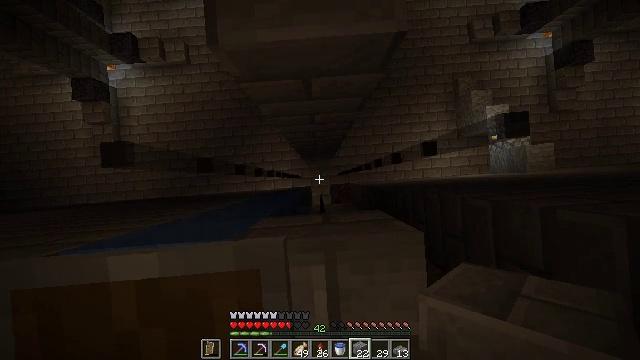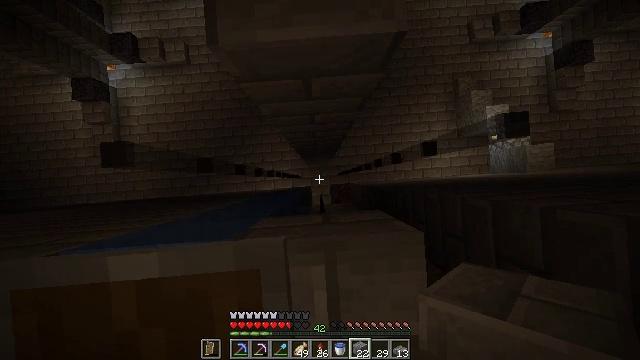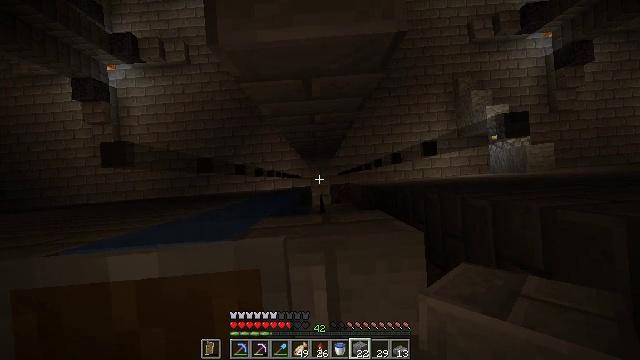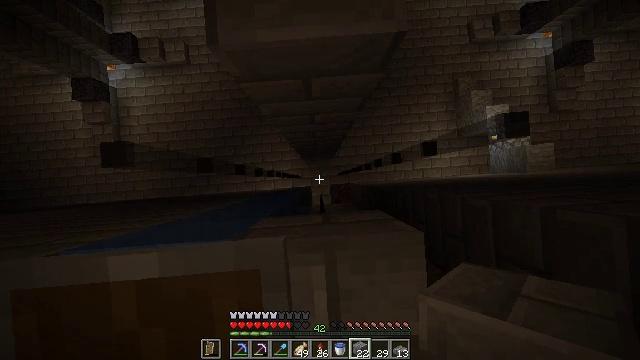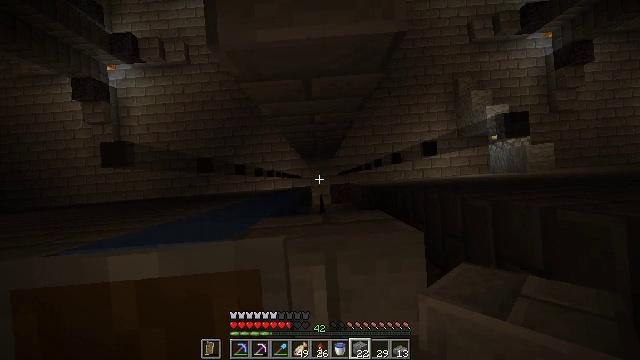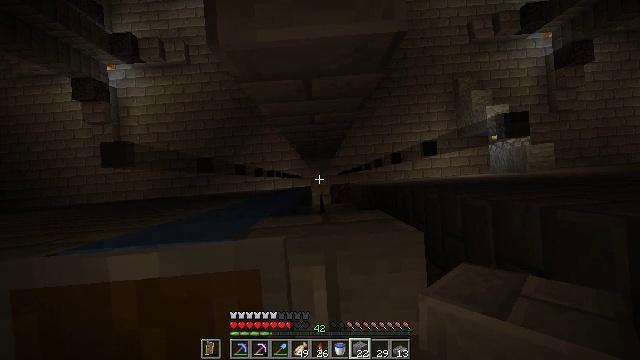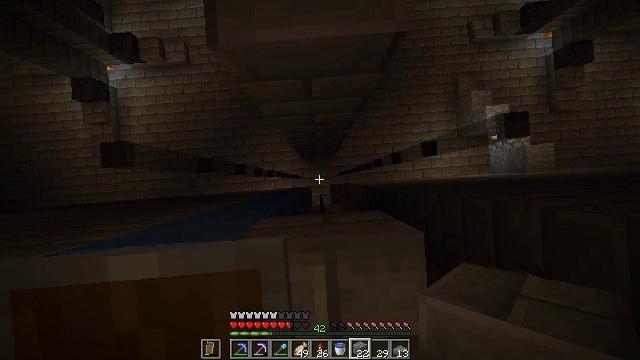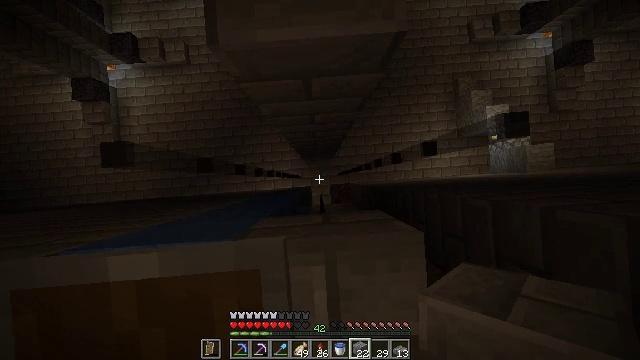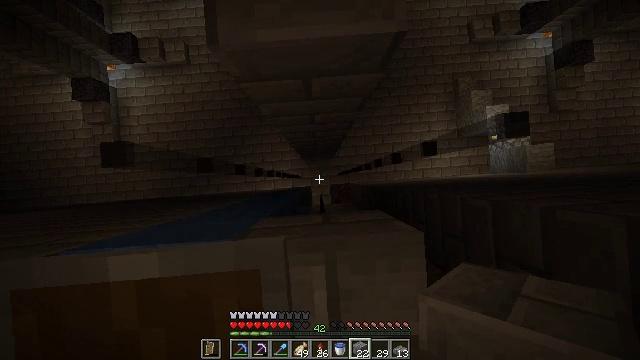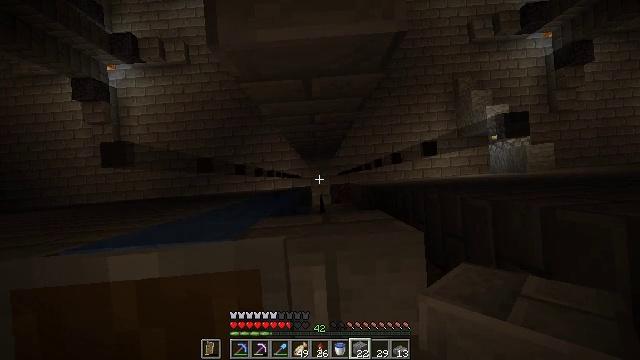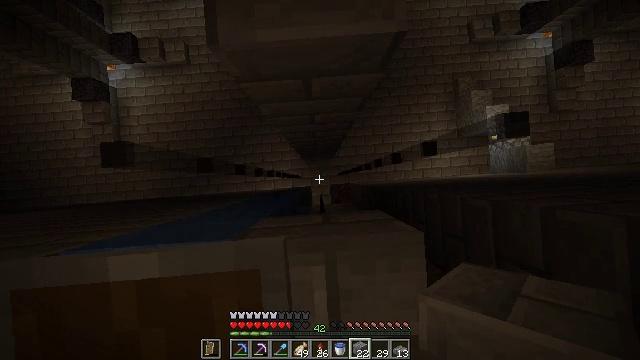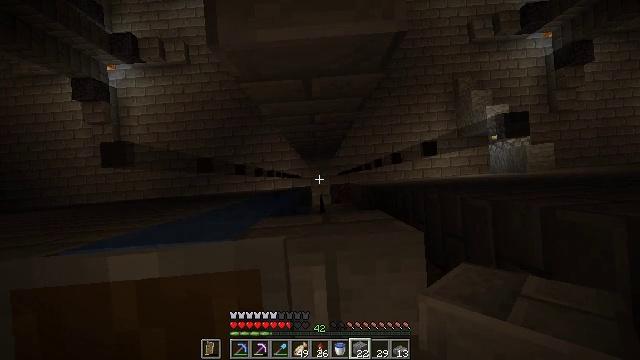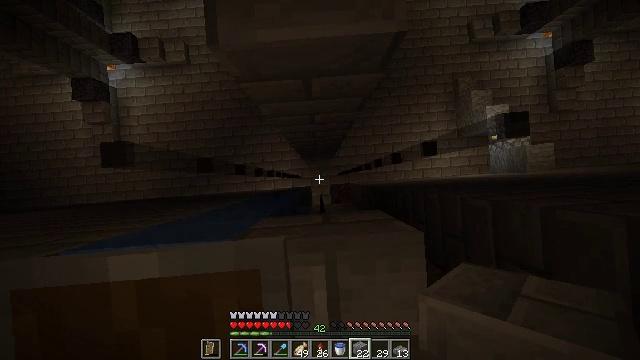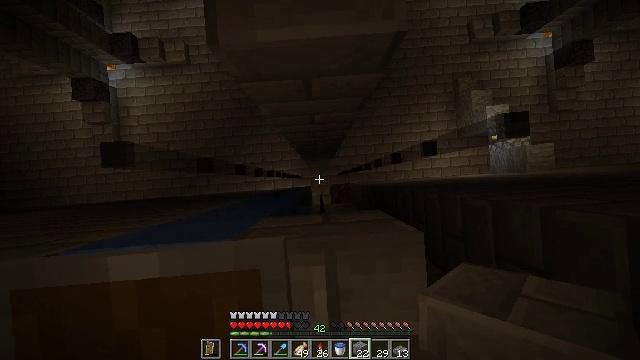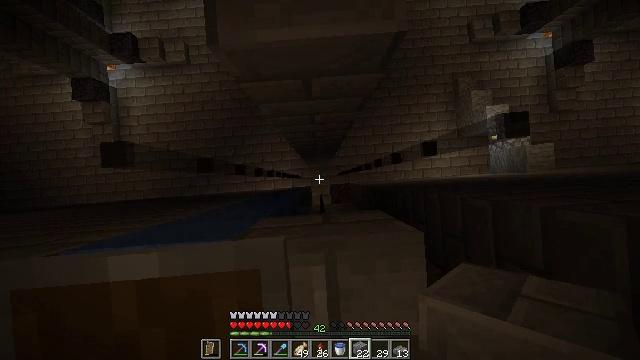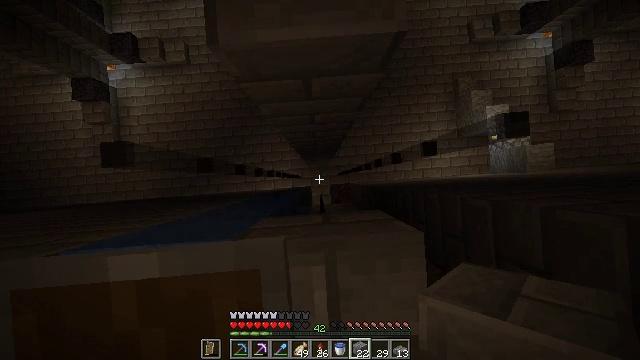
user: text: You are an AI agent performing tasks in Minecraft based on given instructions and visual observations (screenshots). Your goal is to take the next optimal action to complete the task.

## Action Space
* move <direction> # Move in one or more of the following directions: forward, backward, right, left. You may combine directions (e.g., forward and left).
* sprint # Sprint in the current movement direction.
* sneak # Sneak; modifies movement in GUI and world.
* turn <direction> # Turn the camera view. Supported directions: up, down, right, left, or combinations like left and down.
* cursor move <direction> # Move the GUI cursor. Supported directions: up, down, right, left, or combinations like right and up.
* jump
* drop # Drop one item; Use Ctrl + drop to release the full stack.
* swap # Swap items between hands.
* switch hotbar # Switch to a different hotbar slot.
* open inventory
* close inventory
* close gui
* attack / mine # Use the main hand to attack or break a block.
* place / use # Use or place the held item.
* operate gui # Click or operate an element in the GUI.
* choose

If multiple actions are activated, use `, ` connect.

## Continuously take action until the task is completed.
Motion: motion action
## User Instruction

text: Break the stone bricks to collect them.
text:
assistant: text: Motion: sneak
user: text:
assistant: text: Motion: sneak
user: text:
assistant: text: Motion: sneak
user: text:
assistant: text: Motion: sneak
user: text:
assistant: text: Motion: sneak
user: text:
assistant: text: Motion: sneak
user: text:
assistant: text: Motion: sneak
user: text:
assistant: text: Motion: sneak
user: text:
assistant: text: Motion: sneak
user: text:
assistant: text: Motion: sneak
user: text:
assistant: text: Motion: sneak
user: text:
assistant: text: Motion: sneak
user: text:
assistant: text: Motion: sneak
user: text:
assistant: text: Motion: sneak
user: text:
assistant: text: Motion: sneak
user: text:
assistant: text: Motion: sneak
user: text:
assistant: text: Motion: sneak
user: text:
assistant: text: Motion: sneak
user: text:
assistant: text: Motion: sneak
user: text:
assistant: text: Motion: sneak
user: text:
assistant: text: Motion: sneak
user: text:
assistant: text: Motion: sneak
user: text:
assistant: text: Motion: sneak
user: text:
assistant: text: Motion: sneak
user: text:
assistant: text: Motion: sneak
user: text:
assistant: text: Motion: sneak
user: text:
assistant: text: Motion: sneak
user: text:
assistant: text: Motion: sneak
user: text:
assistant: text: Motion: sneak
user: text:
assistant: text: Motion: sneak